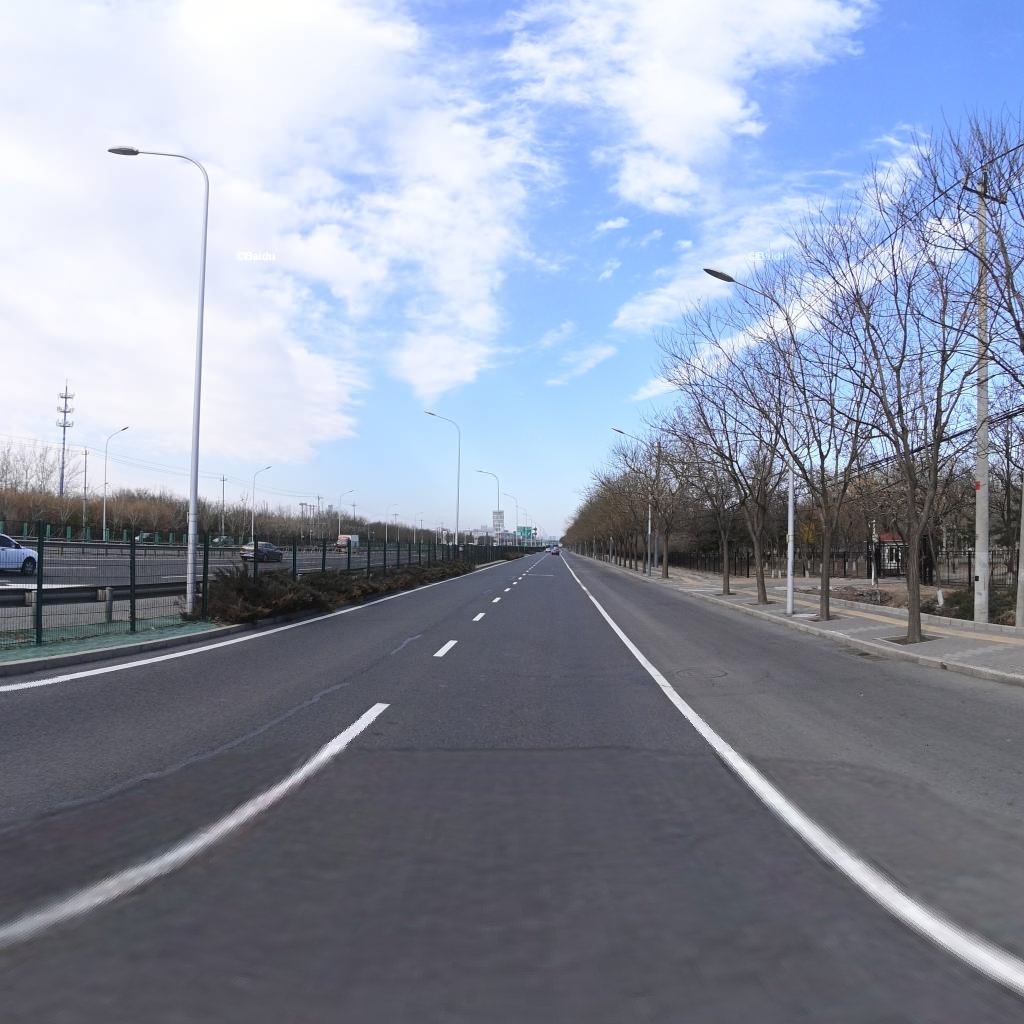
Region: Chaoyang
Road damage annotations: longitudinal patch, manhole cover